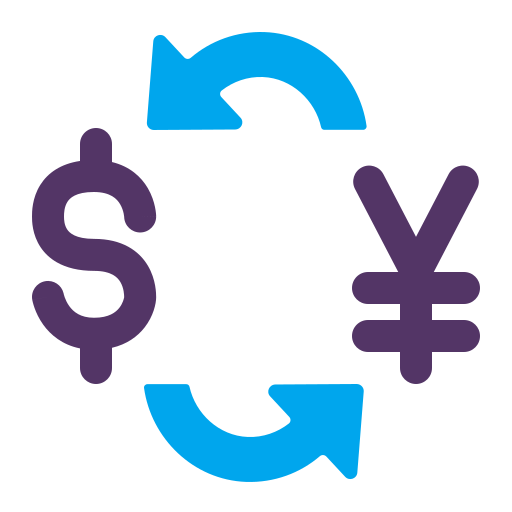
currency exchange flat